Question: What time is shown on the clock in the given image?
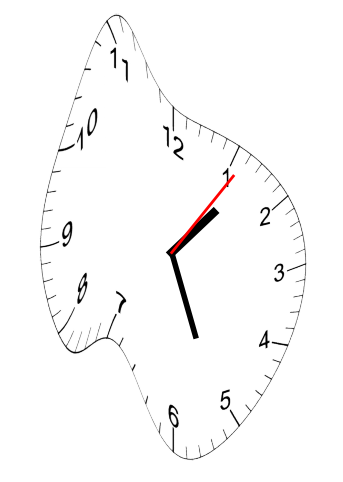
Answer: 01:26:06